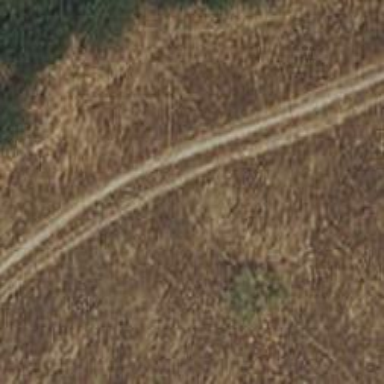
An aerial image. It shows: Path.